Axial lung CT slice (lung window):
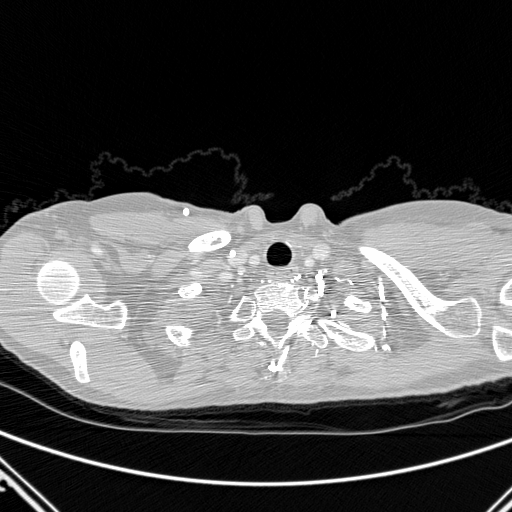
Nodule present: no